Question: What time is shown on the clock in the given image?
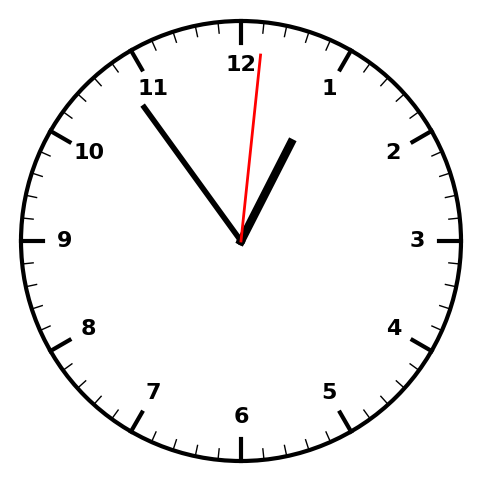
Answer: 12:54:01